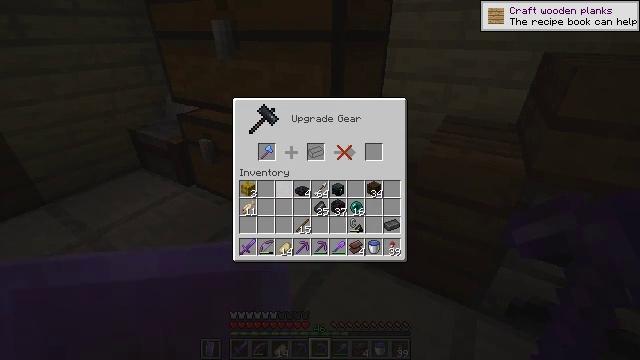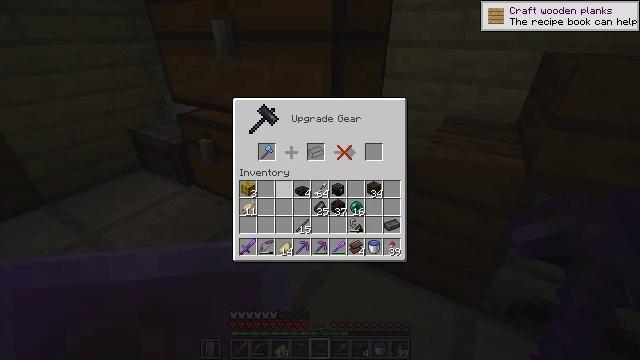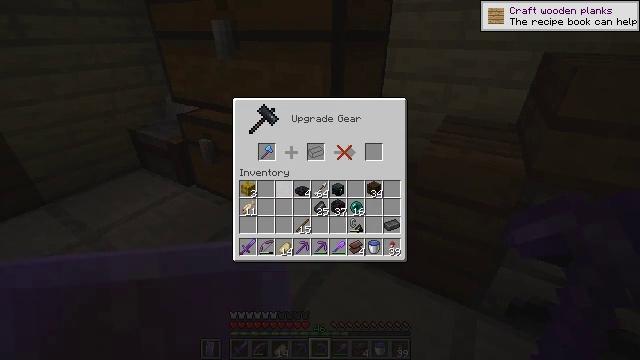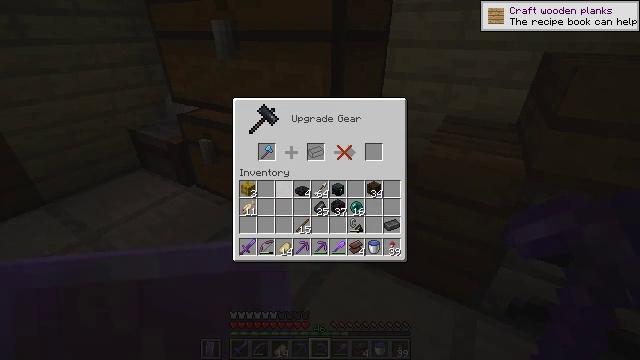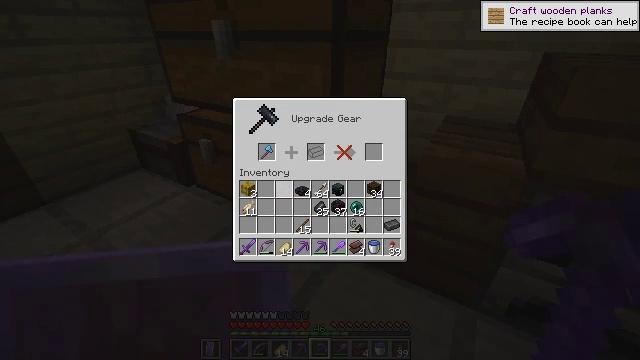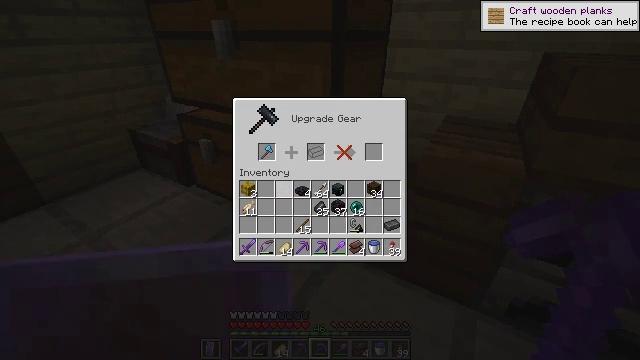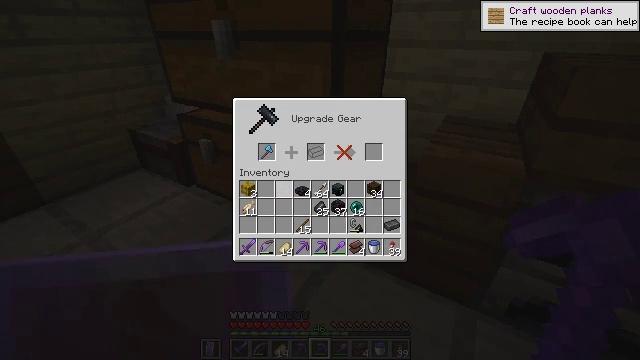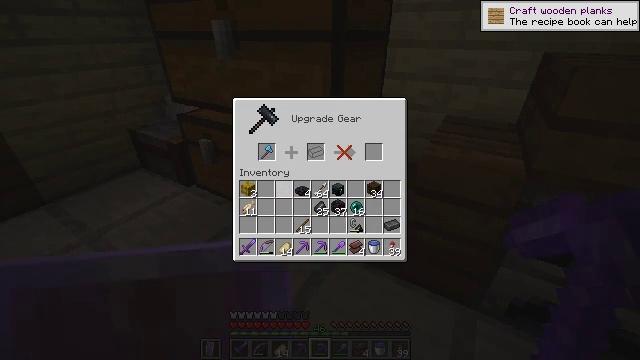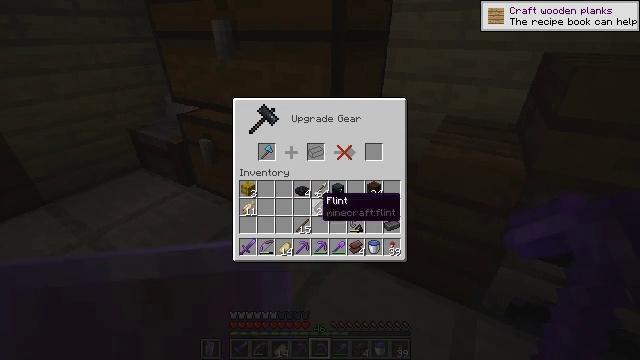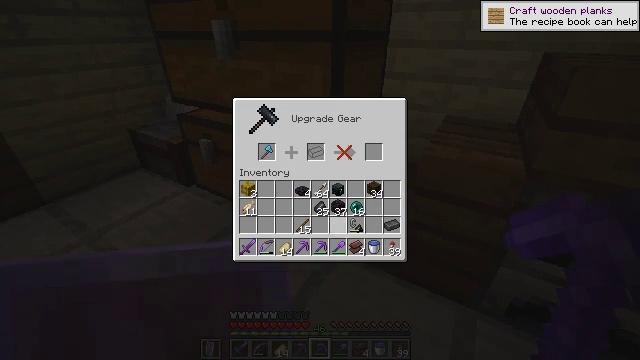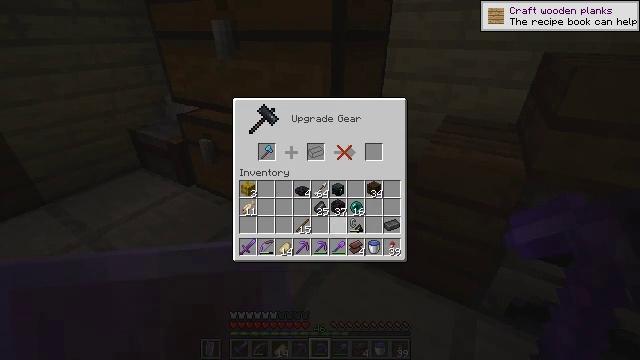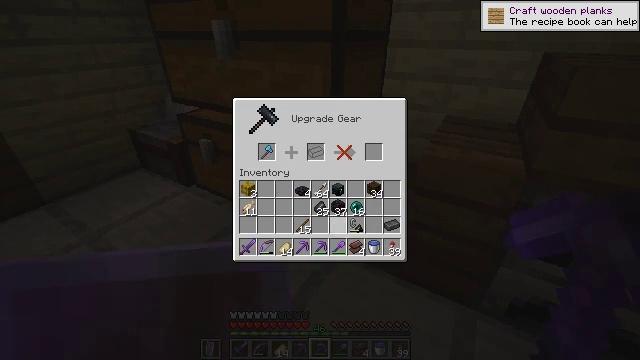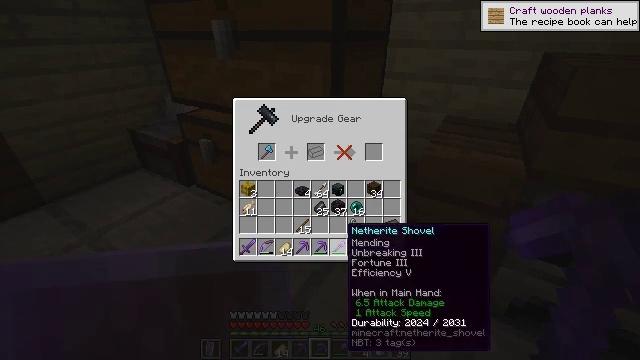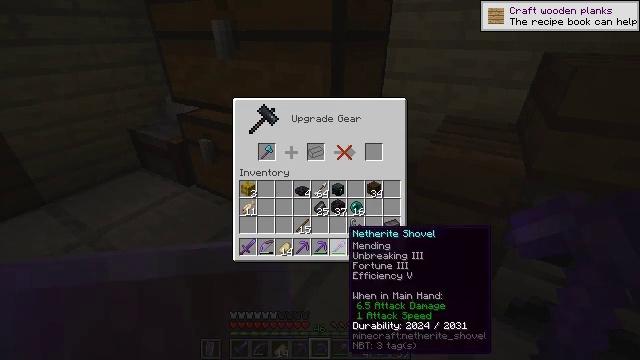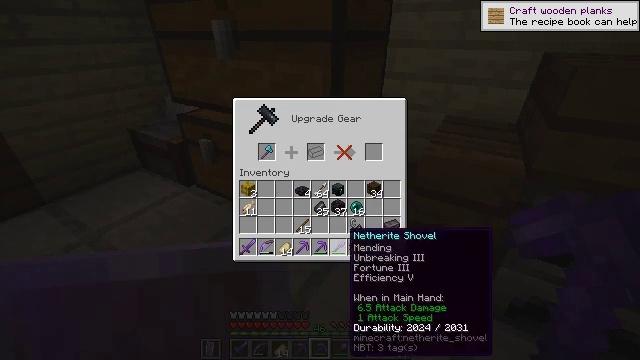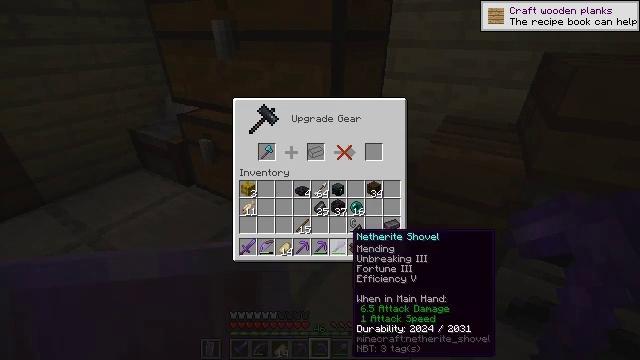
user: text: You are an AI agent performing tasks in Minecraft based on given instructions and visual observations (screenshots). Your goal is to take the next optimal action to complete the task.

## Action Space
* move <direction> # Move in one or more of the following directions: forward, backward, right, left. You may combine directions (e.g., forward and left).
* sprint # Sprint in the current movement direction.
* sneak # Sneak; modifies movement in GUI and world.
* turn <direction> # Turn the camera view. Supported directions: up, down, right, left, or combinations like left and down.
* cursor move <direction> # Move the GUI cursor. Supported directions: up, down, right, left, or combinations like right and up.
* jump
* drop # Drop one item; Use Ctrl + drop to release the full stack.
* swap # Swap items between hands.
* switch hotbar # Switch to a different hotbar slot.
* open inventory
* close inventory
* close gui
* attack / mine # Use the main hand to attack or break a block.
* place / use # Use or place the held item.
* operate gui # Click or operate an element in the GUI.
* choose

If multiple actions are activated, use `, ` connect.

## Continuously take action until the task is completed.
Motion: motion action
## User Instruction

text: Turn ancient debris into netherite scrap using a furnace.
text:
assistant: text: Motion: sneak
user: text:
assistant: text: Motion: sneak
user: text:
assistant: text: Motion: sneak
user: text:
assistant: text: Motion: sneak
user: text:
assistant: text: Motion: sneak
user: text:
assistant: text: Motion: no_op
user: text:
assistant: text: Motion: no_op
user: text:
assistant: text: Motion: turn right and down
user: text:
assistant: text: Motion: turn right and down
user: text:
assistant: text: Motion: no_op
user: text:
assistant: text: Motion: no_op
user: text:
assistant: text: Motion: turn down
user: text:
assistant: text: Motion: no_op
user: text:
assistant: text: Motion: no_op
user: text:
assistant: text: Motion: no_op
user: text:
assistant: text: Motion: no_op
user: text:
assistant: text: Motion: no_op
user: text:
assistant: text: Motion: no_op
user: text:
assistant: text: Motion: no_op
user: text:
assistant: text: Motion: no_op
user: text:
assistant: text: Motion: no_op
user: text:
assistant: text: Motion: no_op
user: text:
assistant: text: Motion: no_op
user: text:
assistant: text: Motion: no_op
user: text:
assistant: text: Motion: turn left and up
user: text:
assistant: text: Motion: turn left and up
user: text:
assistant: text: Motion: no_op
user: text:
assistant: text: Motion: no_op
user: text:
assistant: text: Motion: no_op
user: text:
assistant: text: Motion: turn left and up